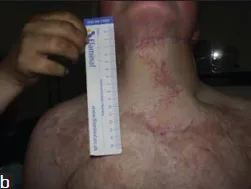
A photo of the patient after reconstruction, showing a satisfactory esthetic result. (b) Neck in extended position.
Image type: medical_photograph (other_medical_photograph)